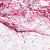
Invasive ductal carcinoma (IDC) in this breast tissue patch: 0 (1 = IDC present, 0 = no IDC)